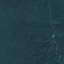
Land use / land cover: Forest